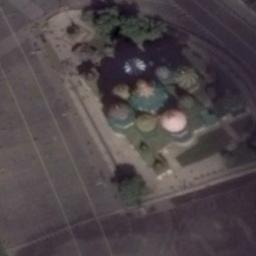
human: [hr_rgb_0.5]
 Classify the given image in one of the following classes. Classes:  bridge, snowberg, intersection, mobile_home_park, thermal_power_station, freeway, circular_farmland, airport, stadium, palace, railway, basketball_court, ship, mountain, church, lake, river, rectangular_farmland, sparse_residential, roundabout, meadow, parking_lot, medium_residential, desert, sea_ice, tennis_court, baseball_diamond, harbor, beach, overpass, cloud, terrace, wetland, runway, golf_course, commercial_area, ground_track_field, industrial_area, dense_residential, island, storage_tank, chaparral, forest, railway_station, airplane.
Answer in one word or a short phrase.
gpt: church